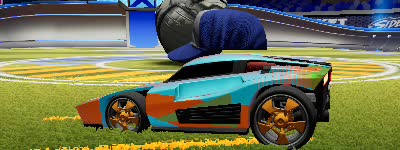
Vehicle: breakout